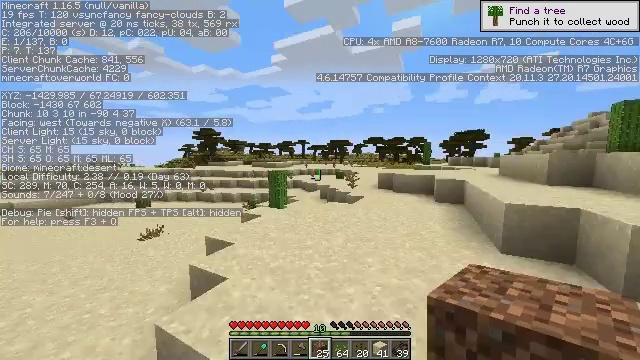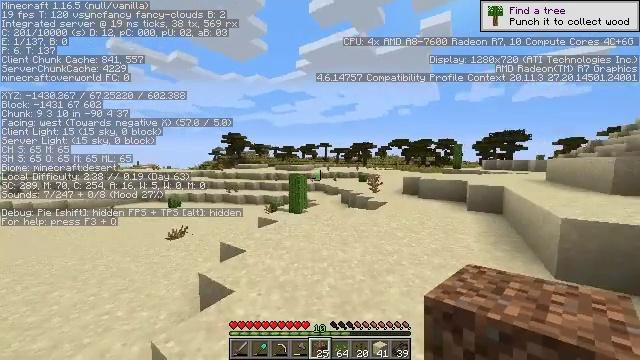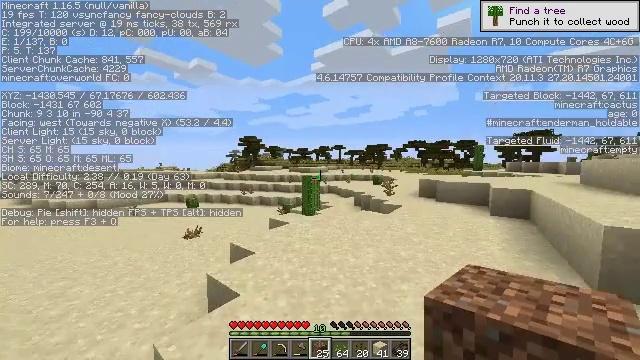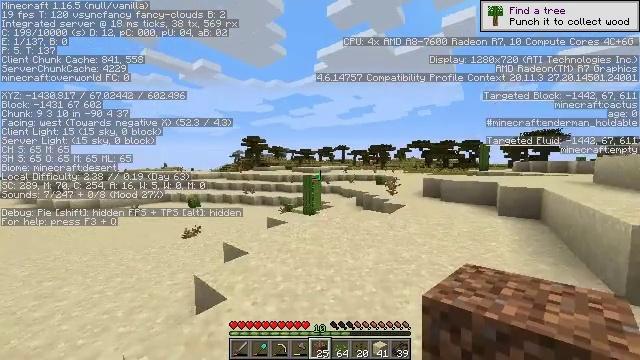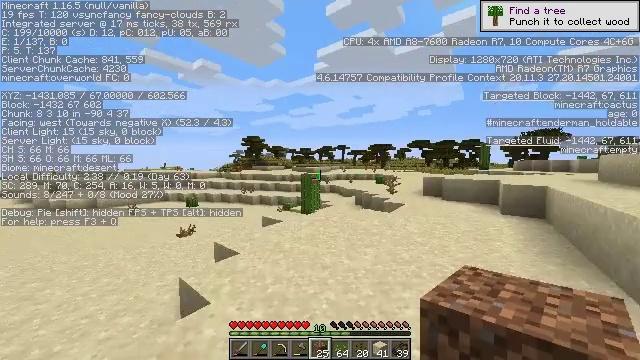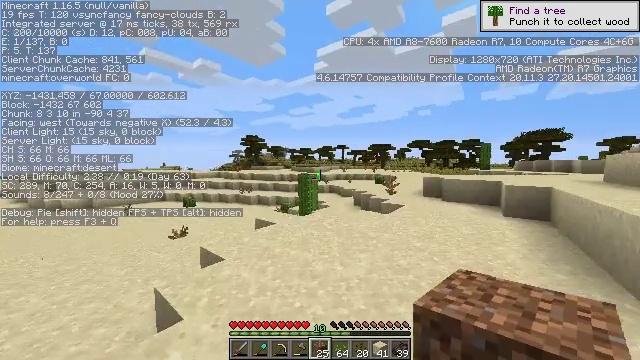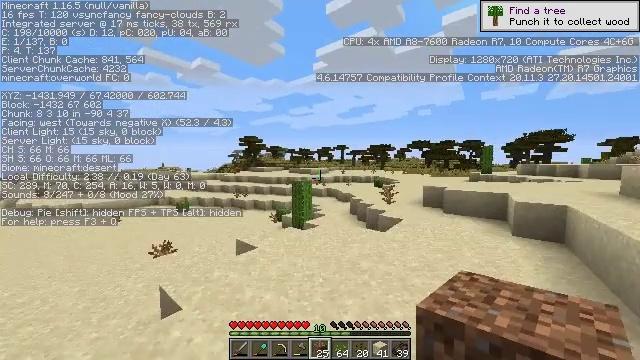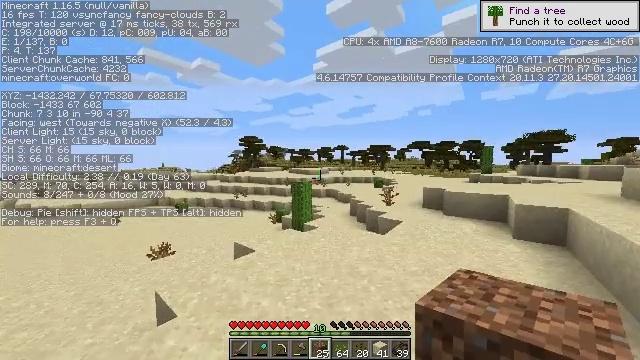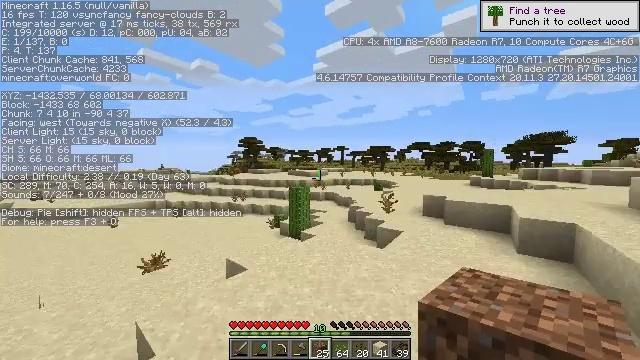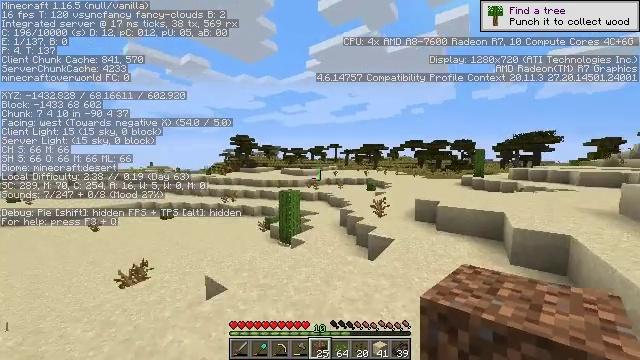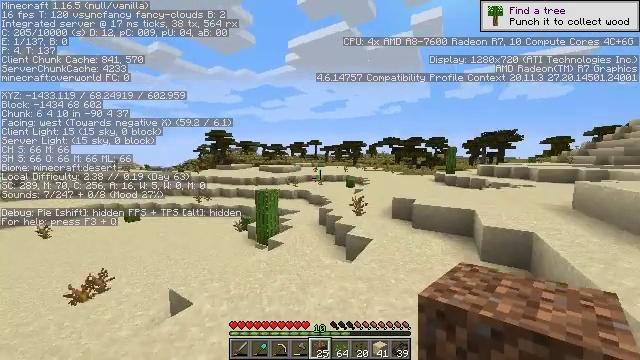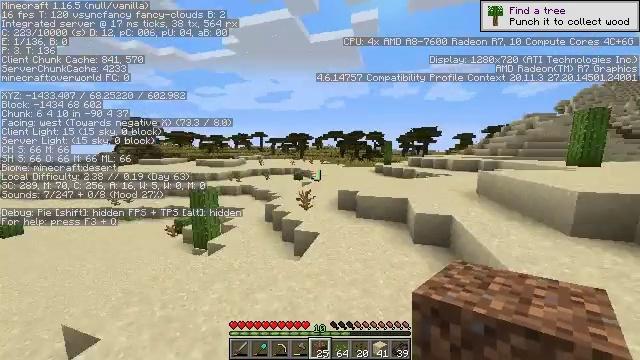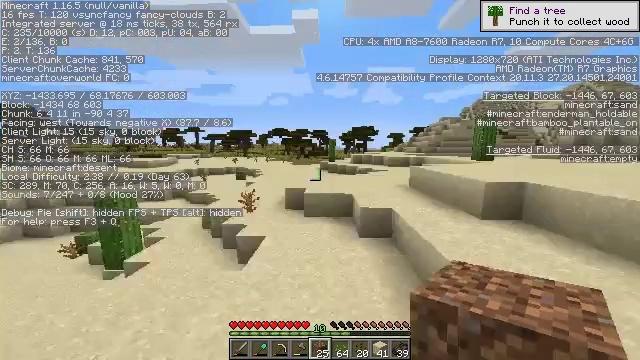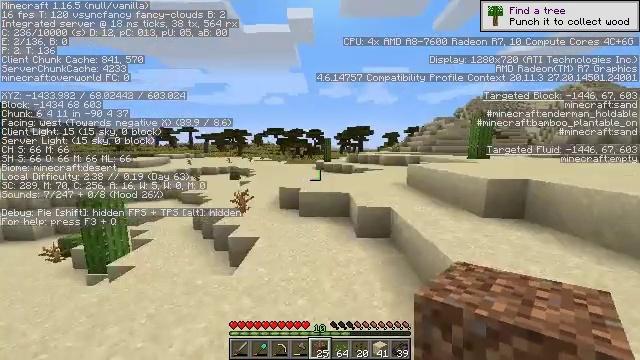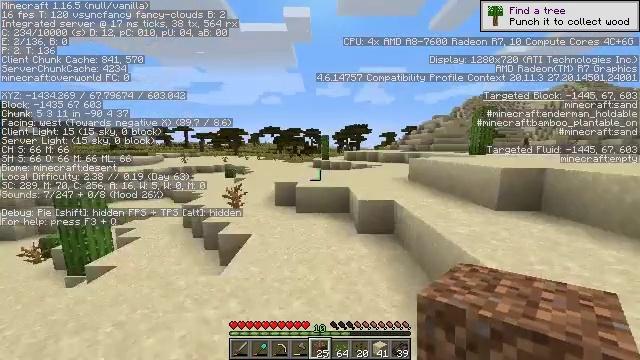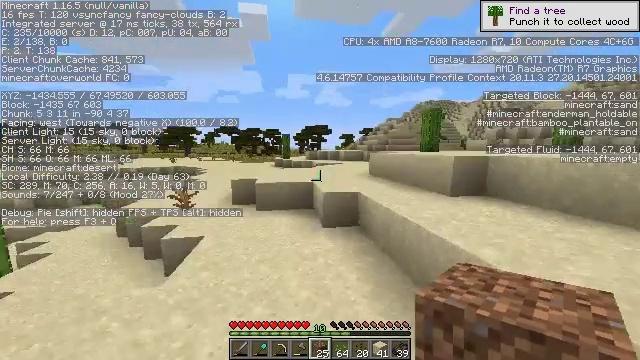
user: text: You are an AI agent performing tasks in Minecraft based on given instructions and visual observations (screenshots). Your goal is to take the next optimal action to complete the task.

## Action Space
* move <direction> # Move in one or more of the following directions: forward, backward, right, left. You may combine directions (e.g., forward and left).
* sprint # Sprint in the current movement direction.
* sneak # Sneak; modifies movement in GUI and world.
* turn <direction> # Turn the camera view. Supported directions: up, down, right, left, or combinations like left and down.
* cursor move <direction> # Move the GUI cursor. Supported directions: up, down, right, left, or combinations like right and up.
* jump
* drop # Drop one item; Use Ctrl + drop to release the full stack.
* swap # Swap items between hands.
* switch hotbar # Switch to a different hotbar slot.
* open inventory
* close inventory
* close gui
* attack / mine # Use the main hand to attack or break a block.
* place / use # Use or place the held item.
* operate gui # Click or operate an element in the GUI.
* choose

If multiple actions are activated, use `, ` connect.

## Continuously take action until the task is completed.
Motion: motion action
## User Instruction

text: Harvest the cactus plant.
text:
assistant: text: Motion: move forward, turn left, jump
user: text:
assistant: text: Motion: move forward, turn left, jump
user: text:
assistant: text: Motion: move forward, jump
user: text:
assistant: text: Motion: move forward, jump
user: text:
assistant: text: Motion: move forward and move right, jump
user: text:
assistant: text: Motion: move forward and move right, jump
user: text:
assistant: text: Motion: move forward and move right, jump
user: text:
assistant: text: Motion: move forward and move right, jump
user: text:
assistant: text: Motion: move forward and move right, turn right, jump
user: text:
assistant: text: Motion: move forward and move right, turn right and down, jump
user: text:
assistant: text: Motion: move forward and move right, turn right and down, jump
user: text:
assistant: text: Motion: move forward, turn right, jump
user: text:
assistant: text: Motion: move forward, turn right, jump
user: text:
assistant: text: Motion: move forward, jump
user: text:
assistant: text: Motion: move forward, turn right
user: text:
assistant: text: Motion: move forward, turn right
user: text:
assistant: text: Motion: move forward, turn right
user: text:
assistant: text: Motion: move forward
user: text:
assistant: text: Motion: move forward, turn left and up
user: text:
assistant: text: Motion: move forward, turn left
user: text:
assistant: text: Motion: move forward, turn left
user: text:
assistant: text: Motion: move forward and move left, turn left and down
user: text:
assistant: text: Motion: move forward and move left, turn down
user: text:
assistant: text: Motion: move forward and move left
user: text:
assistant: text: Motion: move forward and move left
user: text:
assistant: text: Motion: move forward and move left
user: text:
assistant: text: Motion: move forward and move left, turn down
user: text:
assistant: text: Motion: move forward and move left, turn right and down
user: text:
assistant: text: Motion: move forward
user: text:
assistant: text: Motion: move forward